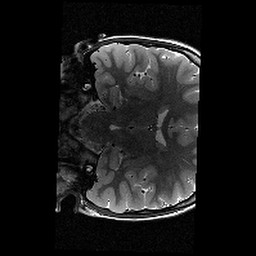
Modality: T2w
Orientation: coronal
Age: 10
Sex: female
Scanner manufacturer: siemens
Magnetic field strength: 3 T
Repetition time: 9.23 s
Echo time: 0.067 s